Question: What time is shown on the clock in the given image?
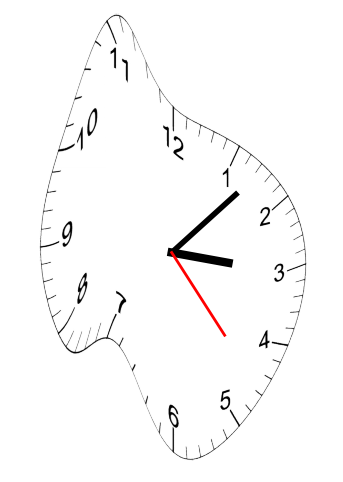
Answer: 03:07:23